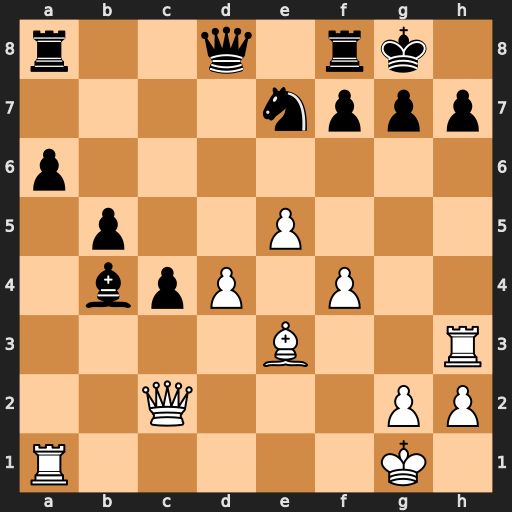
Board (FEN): r2q1rk1/4nppp/p7/1p2P3/1bpP1P2/4B2R/2Q3PP/R5K1
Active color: w
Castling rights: -
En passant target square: -
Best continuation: Qxh7#